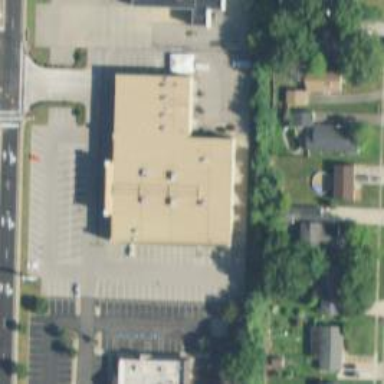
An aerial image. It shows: Retail building.